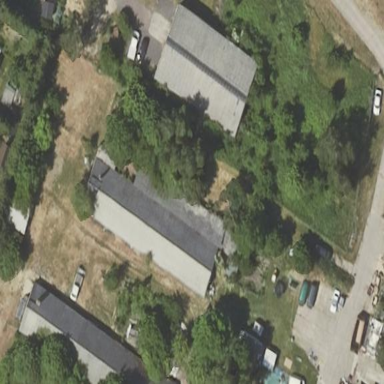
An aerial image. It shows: Farm auxiliary building.